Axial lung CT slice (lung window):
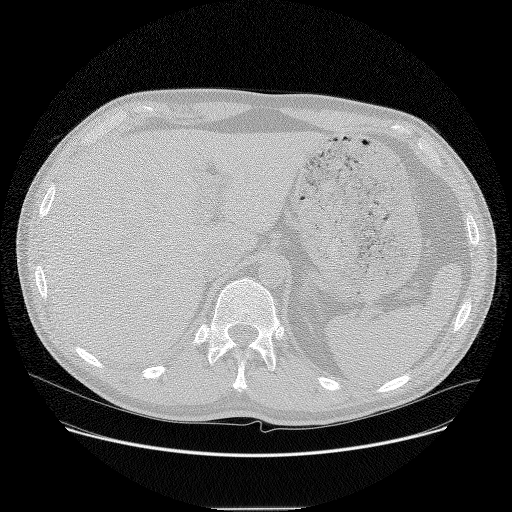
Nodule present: no